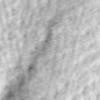
Label: no_change